Question: Given the following preview of my JSP file in my project :
'''
<%@ page contentType="text/html; charset=utf-8" language="java"%>
<%@ page import="java.util.ArrayList"%>
<%@ page import="beans.UserBean"%>
<jsp:useBean id="userBean" class="beans.UserBean" scope="session" />
<jsp:useBean id="students" type="ArrayList<beans.UserBean>" scope="session" />
<jsp:useBean id="teachers" type="ArrayList<beans.UserBean>" scope="session" />
<!DOCTYPE html PUBLIC "-//W3C//DTD XHTML 1.0 Transitional//EN" "http://www.w3.org/TR/xhtml1/DTD/xhtml1-transitional.dtd">
<html xmlns="http://www.w3.org/1999/xhtml">
<head>
'''
I get the following error in Eclipse :
'''
Undefined type: ArrayList
'''
What's wrong with it ? even though that I'm importing the 'ArrayList' , Eclipse doesn't recognize it and shows the above message in the following two lines :
'''
<jsp:useBean id="students" type="ArrayList<beans.UserBean>" scope="session" />
<jsp:useBean id="teachers" type="ArrayList<beans.UserBean>" scope="session" />
'''

Any idea where did I go wrong ? Thanks
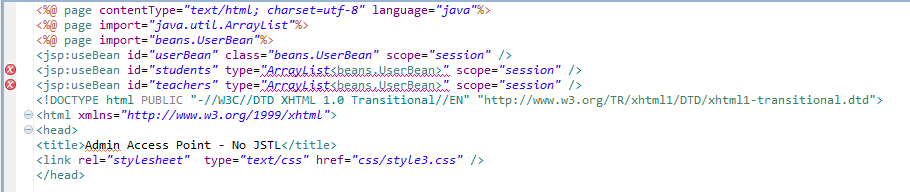
Answer: The 'type' attribute should represent the fully qualified name of the class, not the generic declaration or so. Even more, JSP/EL is not aware of generic types in any way.
Use 'java.util.ArrayList' instead:
'''
<jsp:useBean id="students" type="java.util.ArrayList" scope="session" />
<jsp:useBean id="teachers" type="java.util.ArrayList" scope="session" />
'''
All those '@page import' are unnecessary. They are only used when using (those oldschool '<% %>' things which has been <URL>.
By the way, if those arraylists are been prepared and put in the scope by a servlet beforehand and all you need is to just access them in EL, then you do need those '<jsp:useBean>' tags at all. Using the 'type' attribute instead of the 'class' attribute hints less or more that you're using a servlet. It'll work as good without those '<jsp:useBean>' tags. See also <URL>.